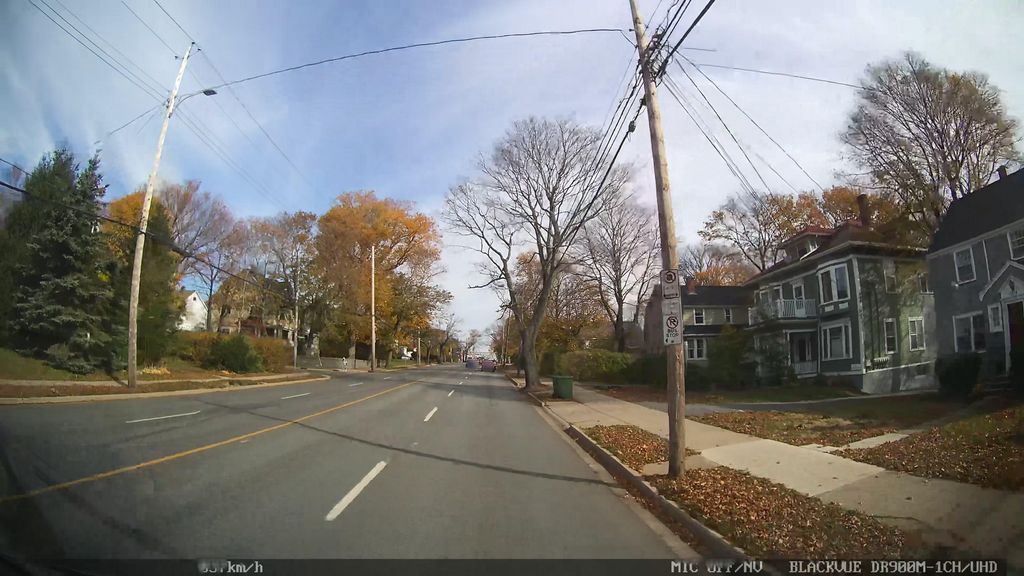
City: halifax